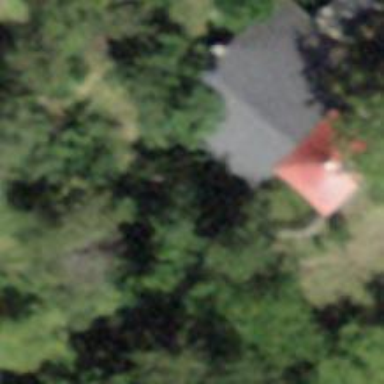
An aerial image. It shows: Hut.